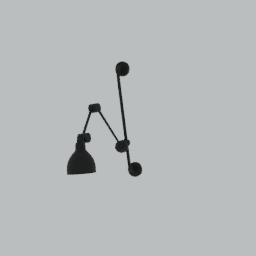
Label: lighting